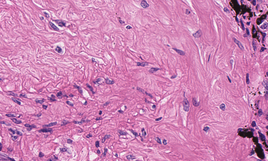
Tumor epithelial tissue: no
Tumor-associated stroma tissue: yes
Normal tissue: no